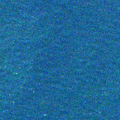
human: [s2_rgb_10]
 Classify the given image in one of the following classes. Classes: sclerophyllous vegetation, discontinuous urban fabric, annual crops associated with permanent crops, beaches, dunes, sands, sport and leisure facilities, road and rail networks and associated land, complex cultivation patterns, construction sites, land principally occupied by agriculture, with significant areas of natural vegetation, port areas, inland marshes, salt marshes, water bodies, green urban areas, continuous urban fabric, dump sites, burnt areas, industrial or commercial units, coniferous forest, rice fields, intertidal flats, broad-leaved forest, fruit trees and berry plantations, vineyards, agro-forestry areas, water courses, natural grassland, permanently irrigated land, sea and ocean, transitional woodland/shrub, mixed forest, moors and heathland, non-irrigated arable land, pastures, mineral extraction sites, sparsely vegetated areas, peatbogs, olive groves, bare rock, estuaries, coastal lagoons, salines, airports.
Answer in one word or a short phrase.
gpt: sea and ocean